Question: I am new to both ASP.NET MVC and Signalr. I am following <URL> tutorial to learn SQL interaction with ASP>NET via signalr.
I have tried below steps
1. Created a new Project "ASP.NET MVC3"
2. Selected Internet application with razor view engine.
3. Installed Microsoft ASP.NET signalr via nuget
4. Created the same database and same table.
5. Modified my webconfig by adding the connectionstring.
6. Applied Changes in the Global.asax to enable & stop listner.
7. Added a class "JobInfo" - similar to step 5 in the link.
8. On step 7 of the tutorial when I click on project > add new item , I didn't find Signalr hub class. So I added a normal class with the same name
> Code
'''
namespace MvcApplication1
{
public class JobHub
{
public static void Show()
{
IHubContext context = GlobalHost.ConnectionManager.GetHubContext<JobHub>();
context.Clients.All.displayStatus();
}
}
}
'''
Now, when I am building my solution I am getting this error
'''
The type 'MvcApplication1.JobHub' cannot be used as type parameter 'T' in the generic type or method 'Microsoft.AspNet.SignalR.Infrastructure.IConnectionManager.GetHubContext<T>()'.
There is no implicit reference conversion from 'MvcApplication1.JobHub' to 'Microsoft.AspNet.SignalR.Hubs.IHub'.
'''
Also, I am not sure how to implement step 8 because when I clicked on controller to add "valueController" I am not able to inherit it from "ApiController".
Below is the screen shot of my application.
How can I fix this?

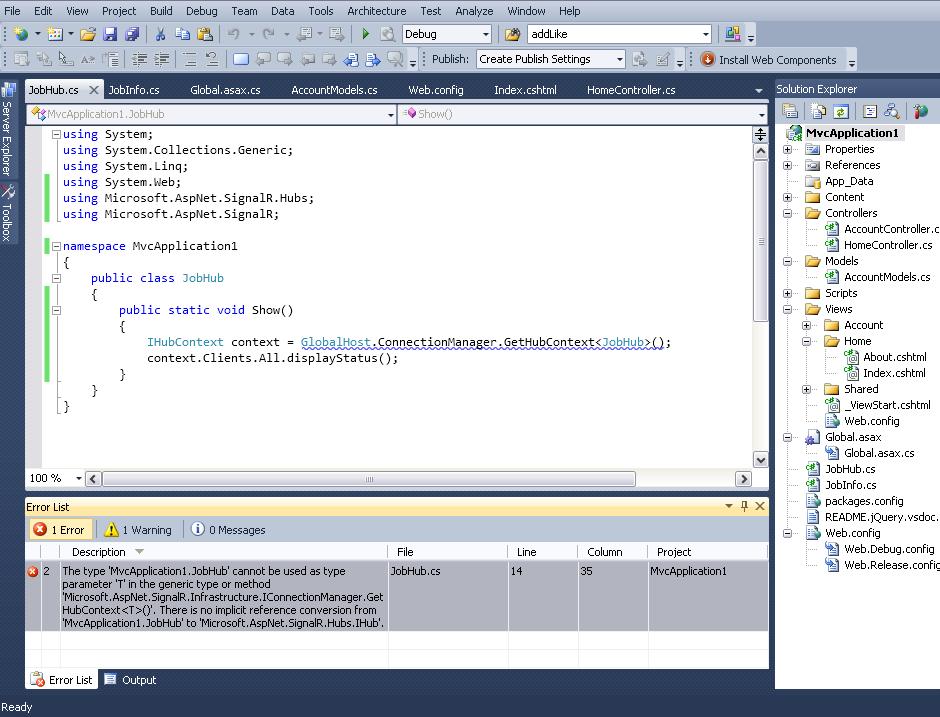
Answer: This is the part that you were missing I think. It seems that 'JobHub' must inherit from 'Hub'. Include this reference and then try to inherit from 'Hub'.
'''
using Microsoft.AspNet.SignalR.Hubs;
public class JobHub : Hub
{
public static void Show()
{
IHubContext context = GlobalHost.ConnectionManager.GetHubContext<JobHub>();
context.Clients.All.displayStatus();
}
}
'''
## Step 8
@Zerotoinfinite - It would seem that 'using System.Web.Http;' is required for the 'ApiController' which is included in asp.net mvc . As such, you may want to start a project which is mvc 4, , just use a regular controller which wont really be any different.
'''
public class ValuesController : Controller
{
JobInfoRepository objRepo = new JobInfoRepository();
// GET api/values
public JsonResult Get()
{
return Json(objRepo.GetData());
}
}
'''